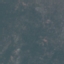
Land use / land cover: HerbaceousVegetation